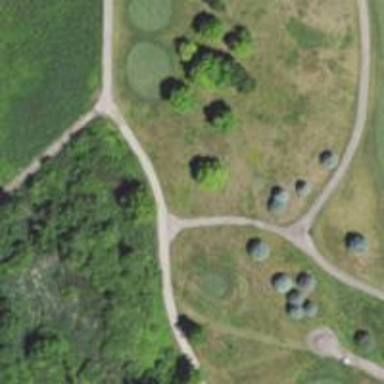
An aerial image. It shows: Path used for both walking and golf.